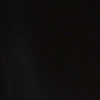
Label: space